Aerial crown-view tile of a tropical tree (Barro Colorado Island, Panama), acquired 20241112:
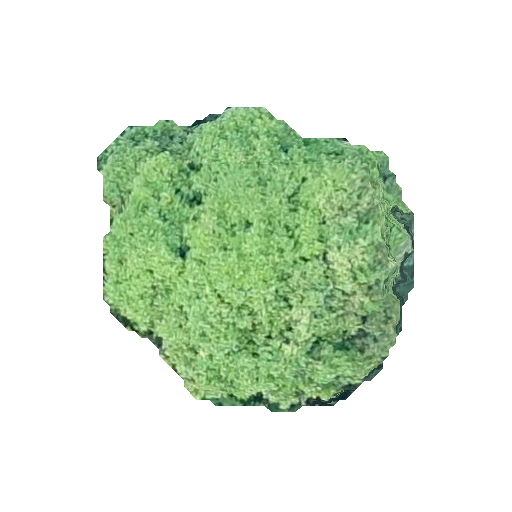
Species: Prioria copaifera
GBIF accepted scientific name: Prioria copaifera
Crown area: 116.219 m²